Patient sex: M
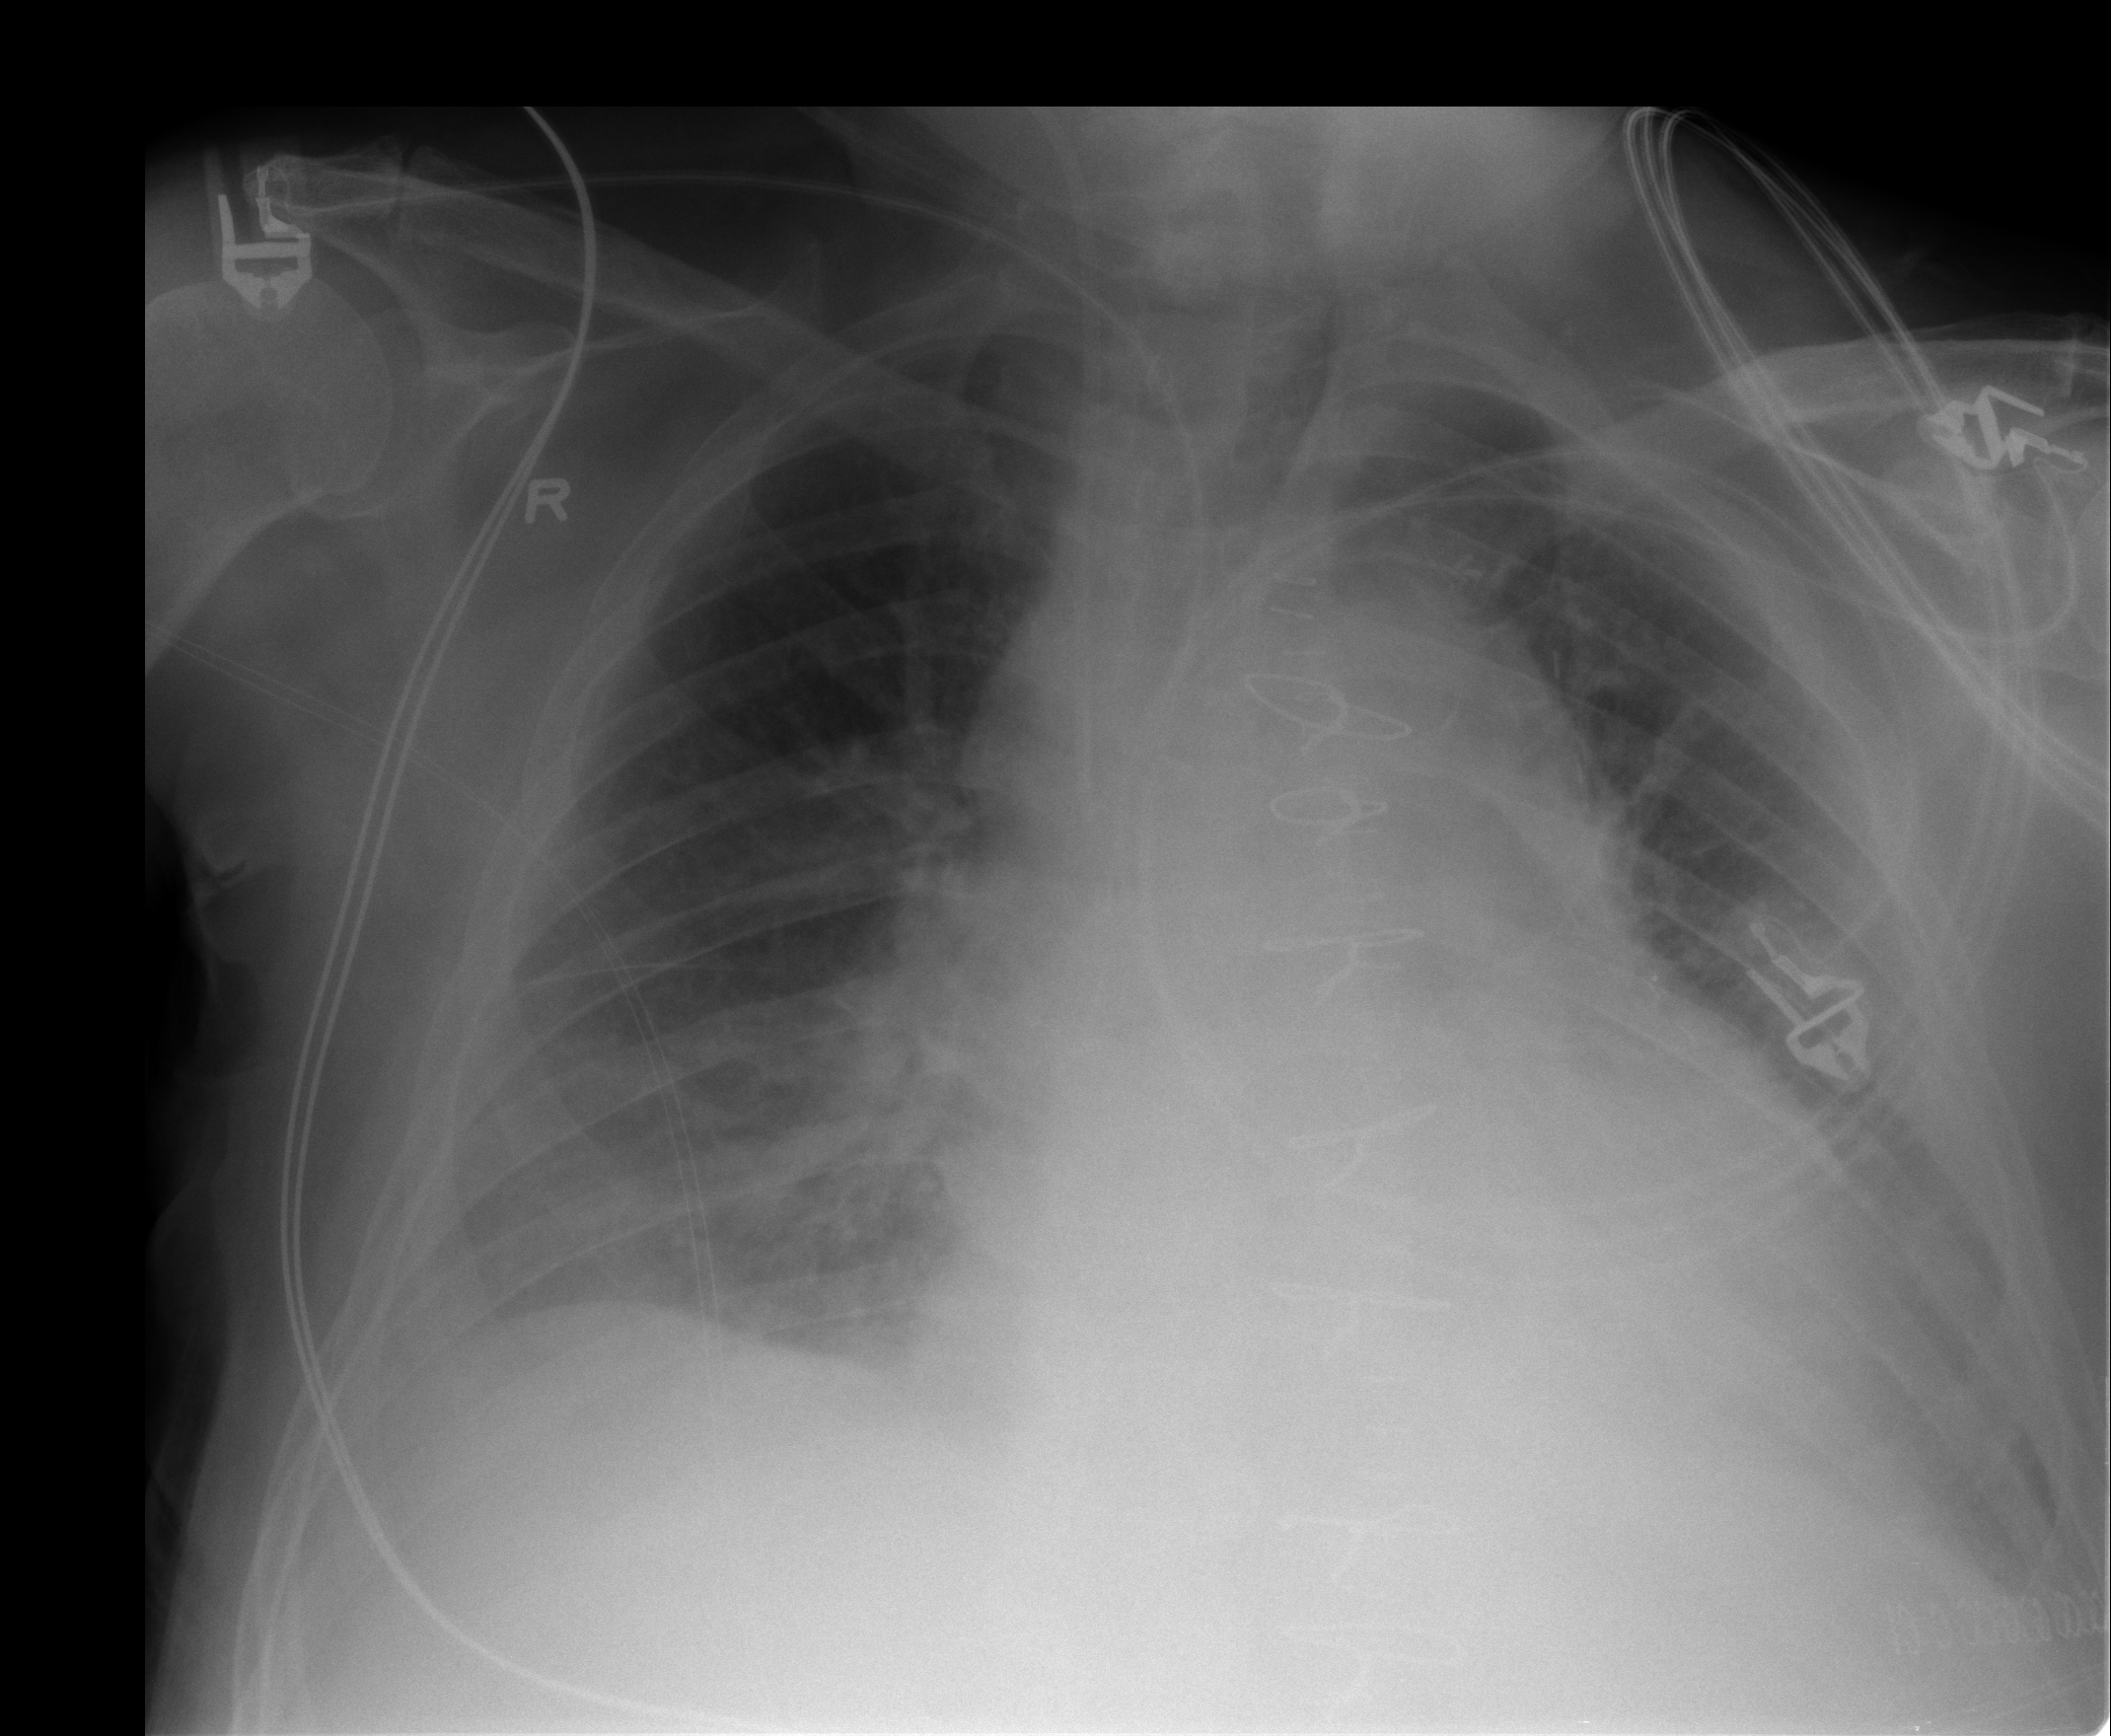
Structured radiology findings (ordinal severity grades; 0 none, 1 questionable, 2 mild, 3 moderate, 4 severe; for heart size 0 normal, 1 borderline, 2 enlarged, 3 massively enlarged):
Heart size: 3
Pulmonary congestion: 2
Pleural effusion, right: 2
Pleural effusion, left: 2
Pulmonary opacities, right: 2
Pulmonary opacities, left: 1
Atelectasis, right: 2
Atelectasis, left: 2